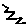
Label: zigzag